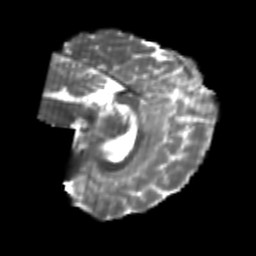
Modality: T2w
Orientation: sagittal
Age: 22
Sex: female
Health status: healthy
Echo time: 0.074 s